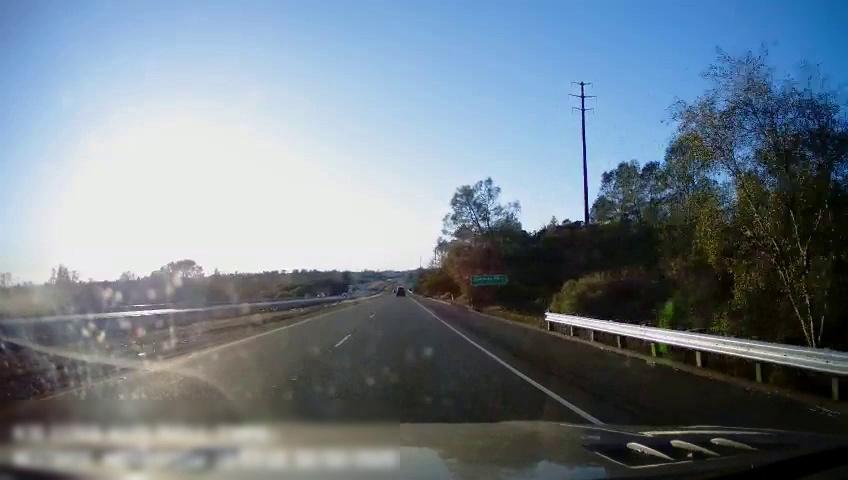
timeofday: Day
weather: Sunny
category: Drivable Space
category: Drivable Space
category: Lanes | Current Lane
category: Lanes | Current Lane
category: Lanes | Alternate Lane
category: Traffic | Signs